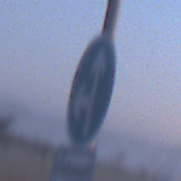
Verkehrszeichen: VorgeschriebeneFahrtrichtungGeradeausOderLinks
Zusatzzeichen unten: BesondereFahrzeugeUndTransportgueter12
Umgebung: Outdoor, Nature
Tageszeit: SunriseSunset
Wetter: Clear
Licht: Natural
Jahreszeit: NotSpecified
Kontrast: LowContrast